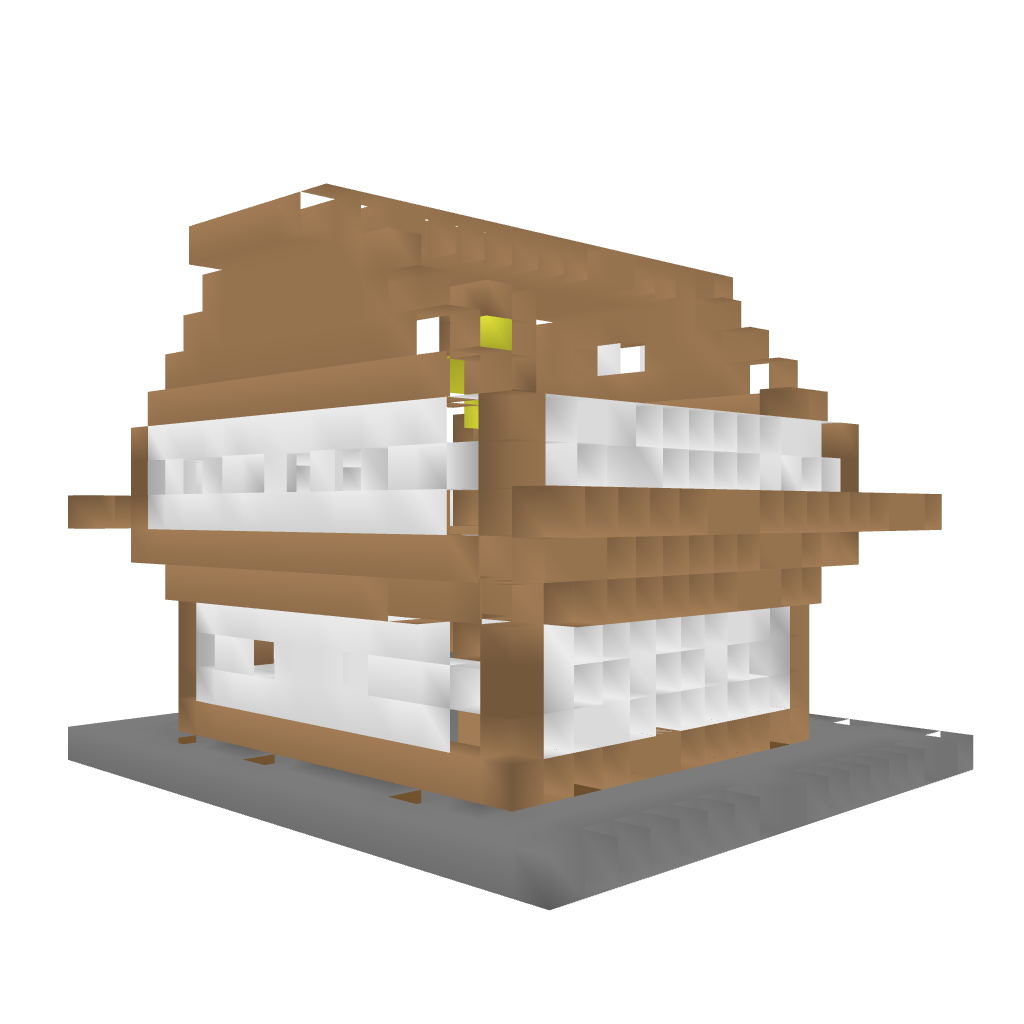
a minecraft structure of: medieval house bad low quality